Aerial crown-view tile of a tropical tree (Barro Colorado Island, Panama), acquired 20250715:
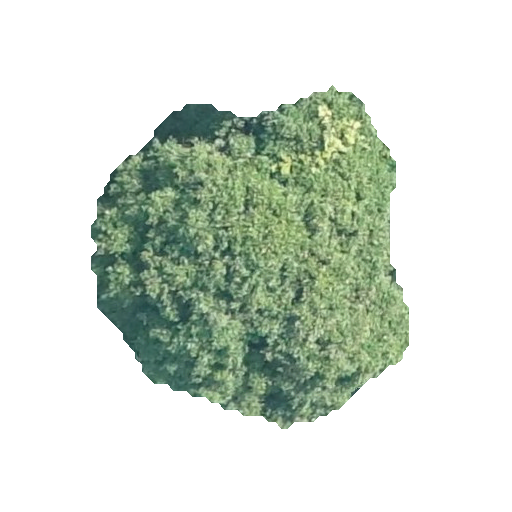
Species: Prioria copaifera
GBIF accepted scientific name: Prioria copaifera
Crown area: 119.377 m²